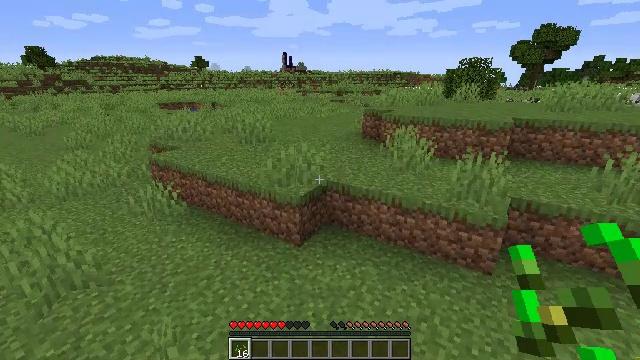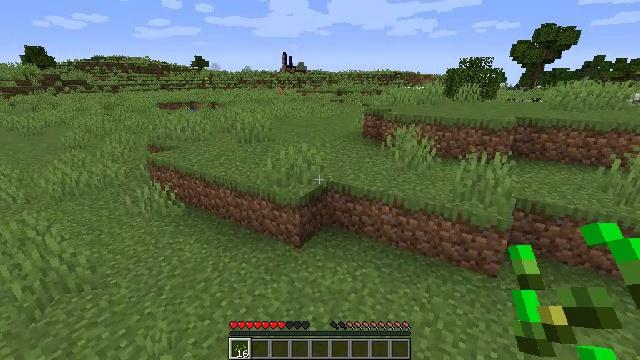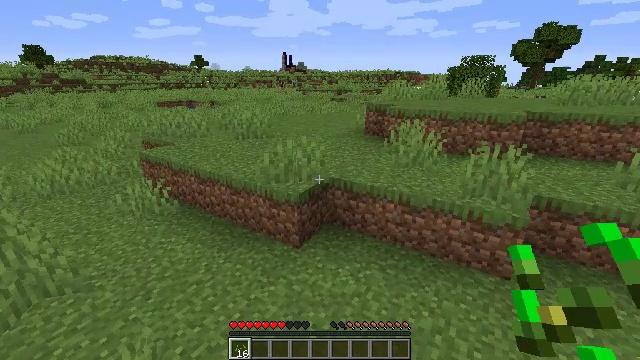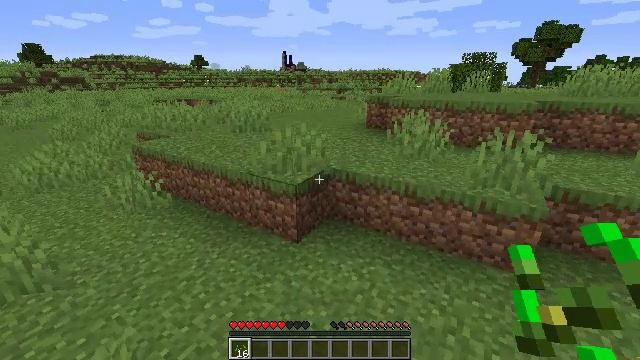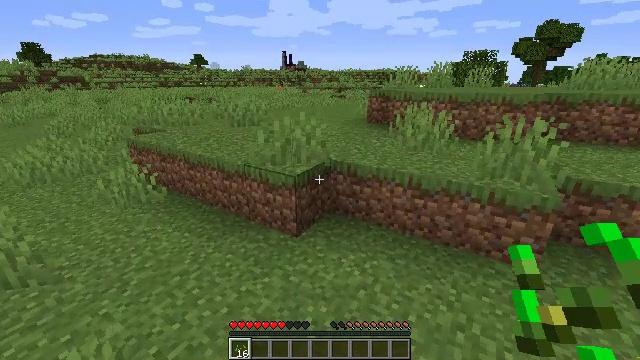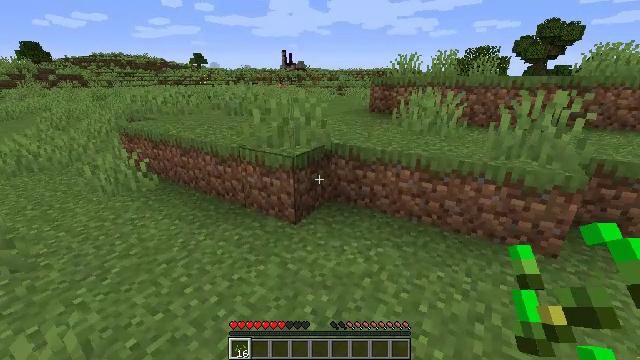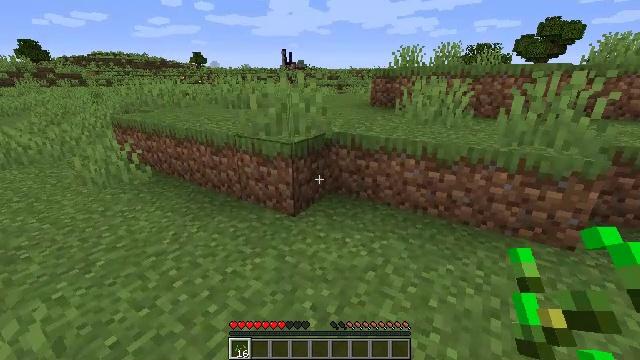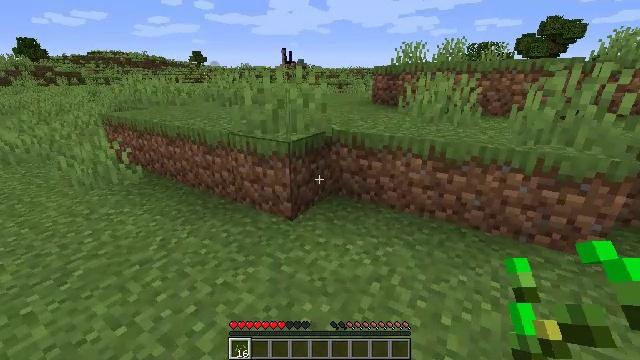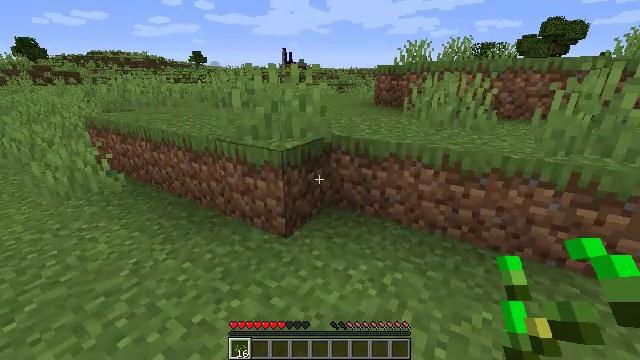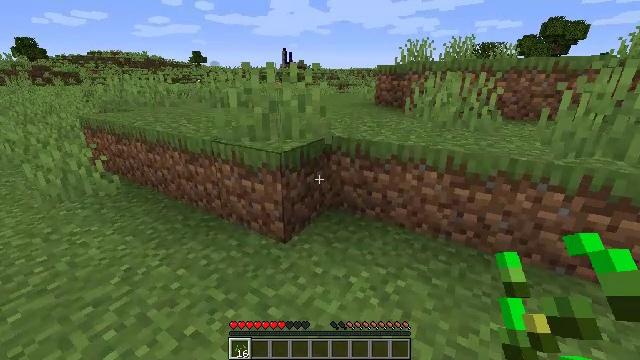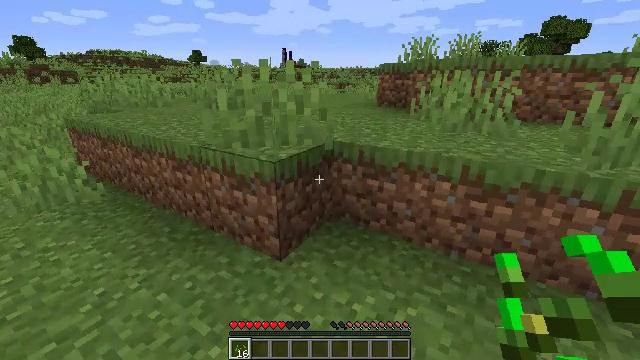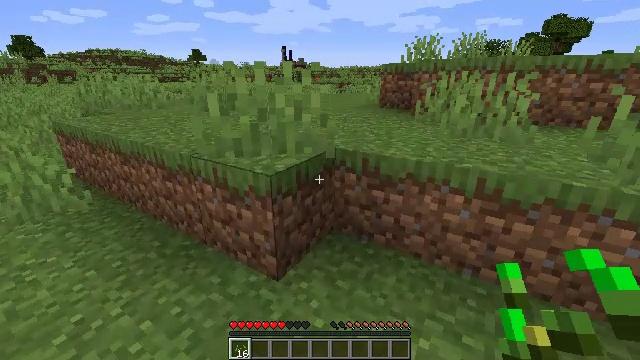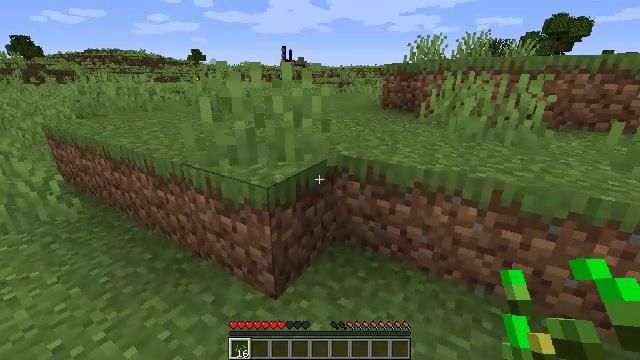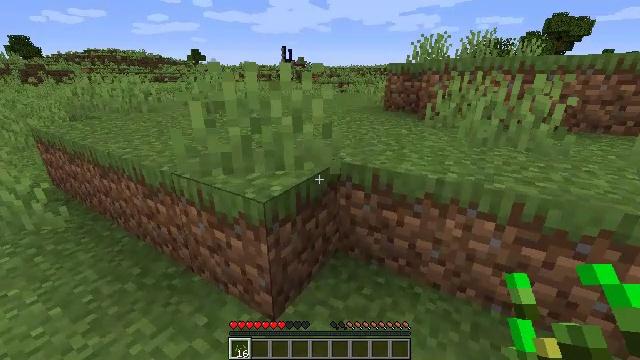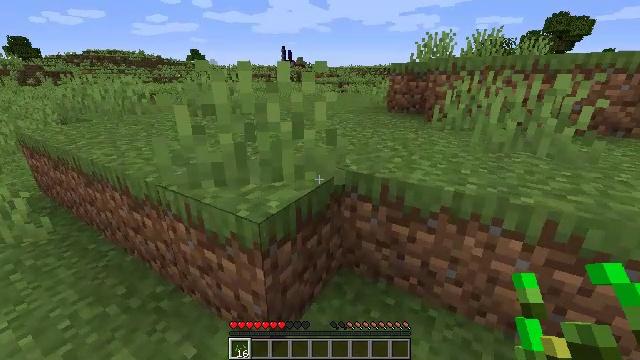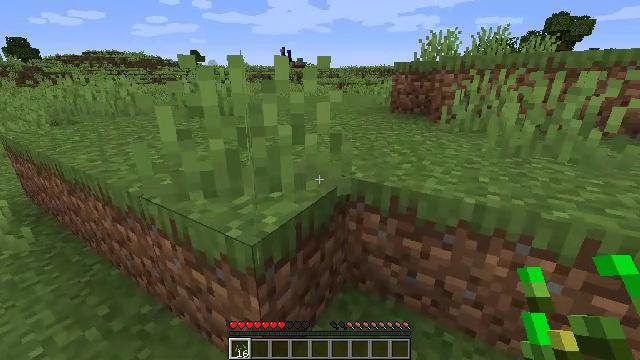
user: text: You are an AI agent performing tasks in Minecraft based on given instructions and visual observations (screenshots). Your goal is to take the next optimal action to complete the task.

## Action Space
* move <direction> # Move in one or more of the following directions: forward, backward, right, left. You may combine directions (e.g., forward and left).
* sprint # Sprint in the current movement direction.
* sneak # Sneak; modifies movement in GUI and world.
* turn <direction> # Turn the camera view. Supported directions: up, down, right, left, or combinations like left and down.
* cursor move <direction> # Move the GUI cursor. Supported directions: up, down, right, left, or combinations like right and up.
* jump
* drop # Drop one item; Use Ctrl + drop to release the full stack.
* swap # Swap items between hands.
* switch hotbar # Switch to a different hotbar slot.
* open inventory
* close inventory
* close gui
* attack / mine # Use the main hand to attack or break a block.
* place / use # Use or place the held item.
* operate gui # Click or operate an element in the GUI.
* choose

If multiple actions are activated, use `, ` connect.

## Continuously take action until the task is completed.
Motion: motion action
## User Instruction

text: Collect the grass block using a shovel.
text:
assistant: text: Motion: move forward, jump
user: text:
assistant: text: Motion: move forward, jump
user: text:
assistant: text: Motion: move forward, jump
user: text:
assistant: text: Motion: move forward, jump
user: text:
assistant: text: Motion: move forward, jump
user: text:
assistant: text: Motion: move forward
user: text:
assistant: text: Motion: move forward
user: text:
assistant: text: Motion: move forward
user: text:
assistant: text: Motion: move forward
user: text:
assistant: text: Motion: move forward
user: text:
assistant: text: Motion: move forward
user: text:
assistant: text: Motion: move forward
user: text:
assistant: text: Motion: move forward
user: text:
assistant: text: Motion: move forward
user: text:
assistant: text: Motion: move forward
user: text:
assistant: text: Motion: move forward, jump
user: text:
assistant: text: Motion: move forward, jump
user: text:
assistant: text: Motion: move forward, jump
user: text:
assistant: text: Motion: move forward, jump
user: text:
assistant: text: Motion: move forward, jump
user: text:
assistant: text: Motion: move forward, jump
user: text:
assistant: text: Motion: move forward, jump
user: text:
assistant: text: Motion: move forward
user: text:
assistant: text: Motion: move forward
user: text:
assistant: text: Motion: move forward
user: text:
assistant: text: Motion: move forward
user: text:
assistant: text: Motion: move forward
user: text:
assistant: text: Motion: move forward
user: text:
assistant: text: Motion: move forward
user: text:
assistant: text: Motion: move forward